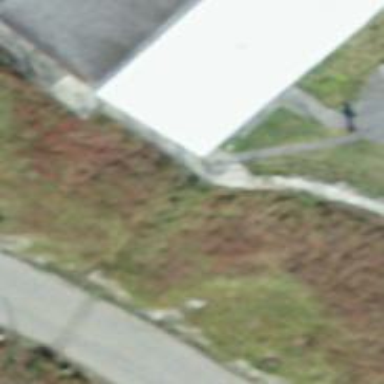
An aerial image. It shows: Dry stone retaining wall.